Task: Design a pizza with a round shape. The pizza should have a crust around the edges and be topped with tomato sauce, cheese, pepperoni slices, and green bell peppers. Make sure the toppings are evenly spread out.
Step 157:
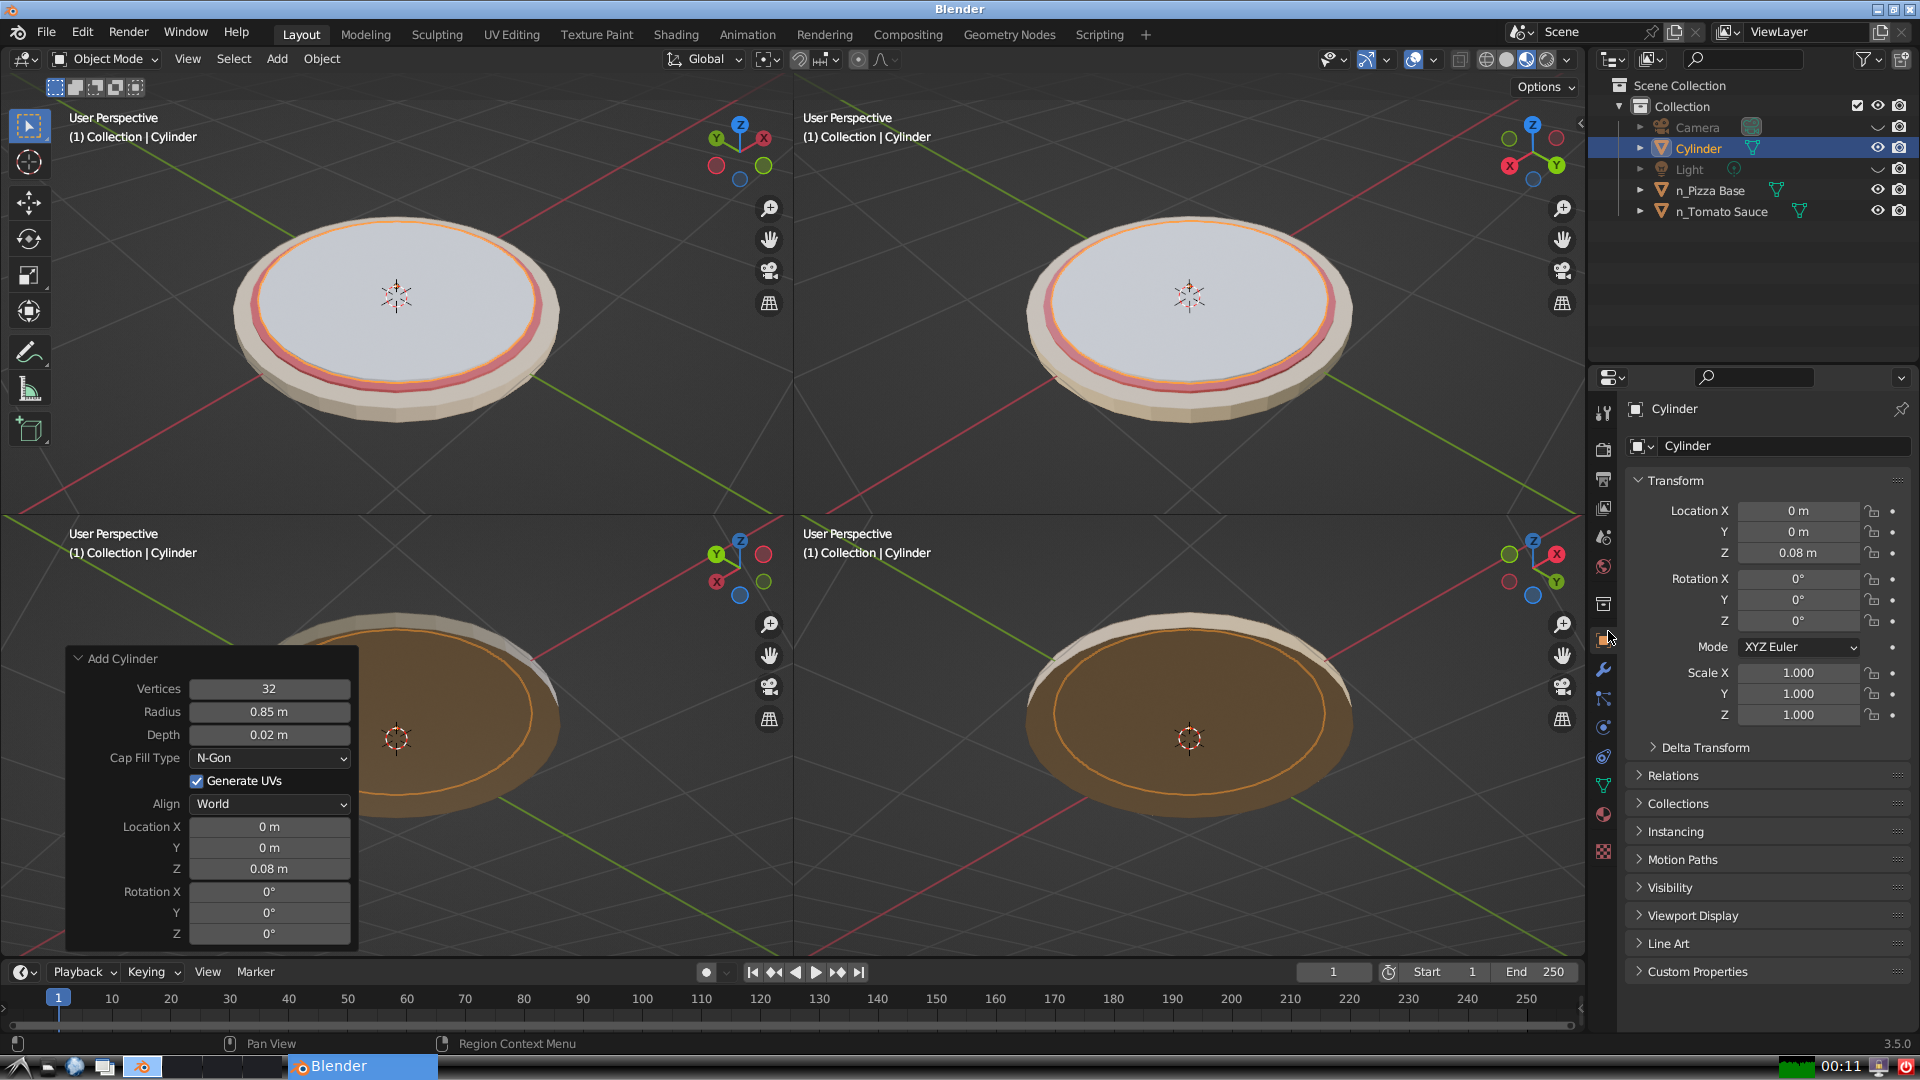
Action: {"mouse_move": [1732, 445]}